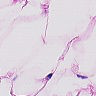
Metastatic tissue present: no